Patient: sex F, age 83
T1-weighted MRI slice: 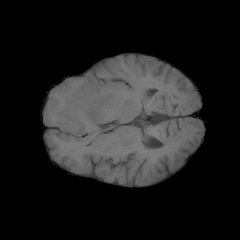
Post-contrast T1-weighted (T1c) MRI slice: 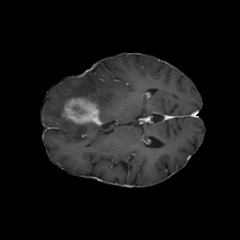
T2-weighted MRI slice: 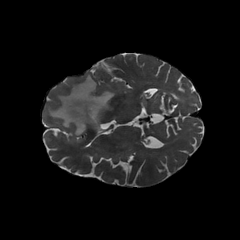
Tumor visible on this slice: yes
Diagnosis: Glioblastoma, IDH-wildtype
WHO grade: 4